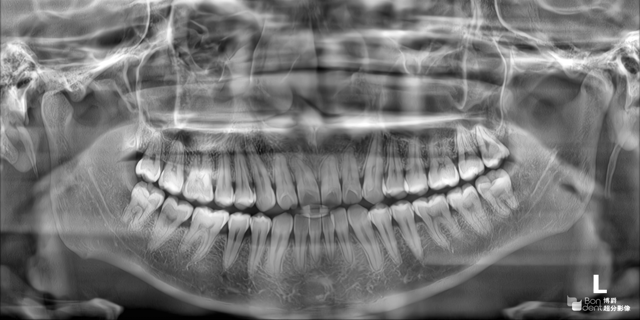
adult